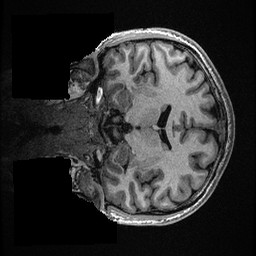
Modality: T1w
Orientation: coronal
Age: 24
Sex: male
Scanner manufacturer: ge
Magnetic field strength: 3 T
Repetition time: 0.006952 s
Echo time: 0.00292 s